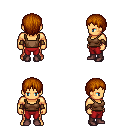
a pixel art fantasy rpg character, male body template, human, tanned skin, brown pirate shirt, red pants, brunette plain hairstyle, cloth bracers, maroon shoes, four views (front, back, left, right), 2x2 character sprite sheet, small pixel art, hard edges, no anti-aliasing